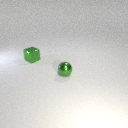
small green metal cube to the left of small green metal sphere